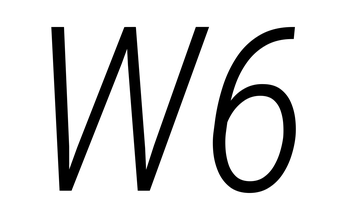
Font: Roboto-Italic_Condensed_Light_Italic